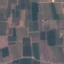
Land use / land cover class: PermanentCrop